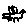
Label: bird